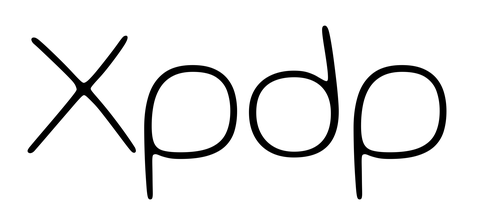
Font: Gluten_Thin